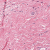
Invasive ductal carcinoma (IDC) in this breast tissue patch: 0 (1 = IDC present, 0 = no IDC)